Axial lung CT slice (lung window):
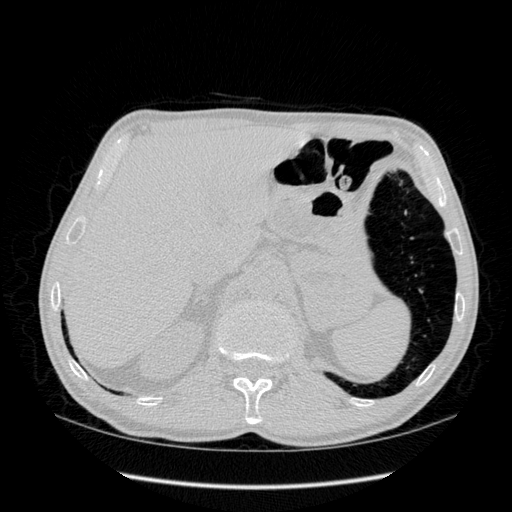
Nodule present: no